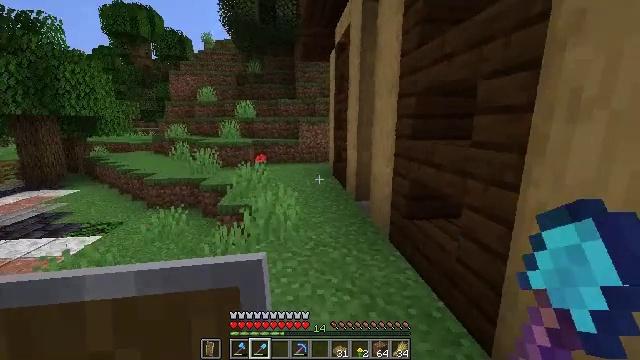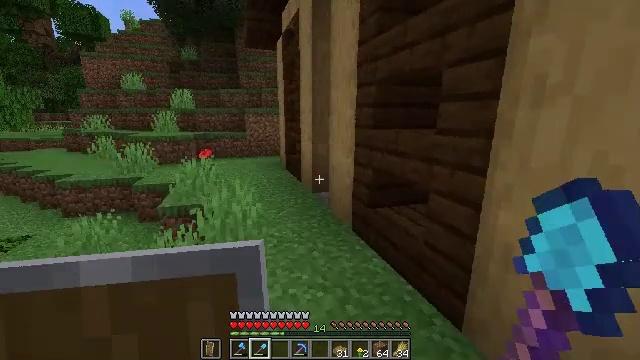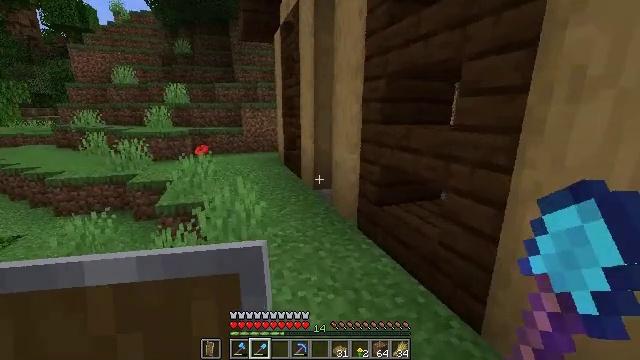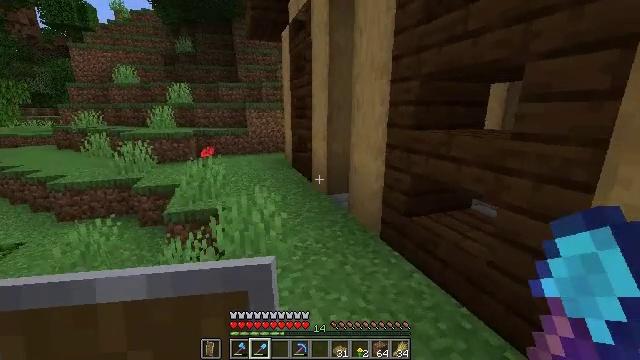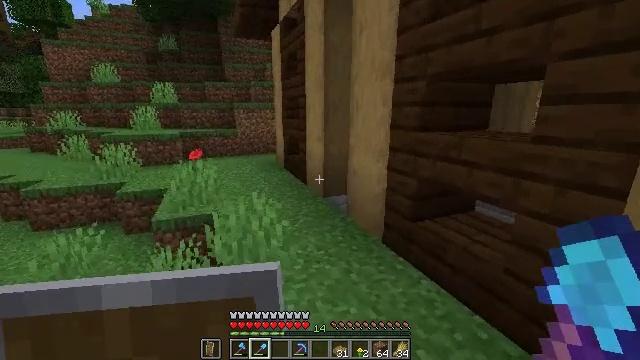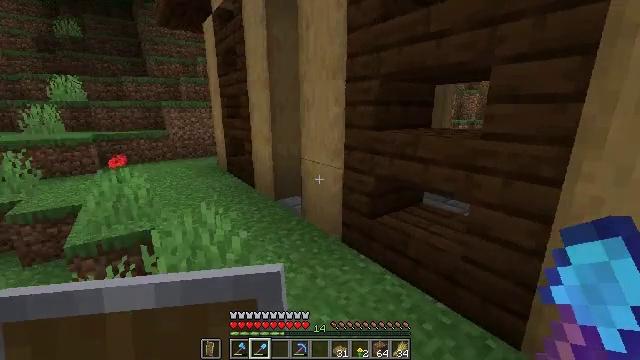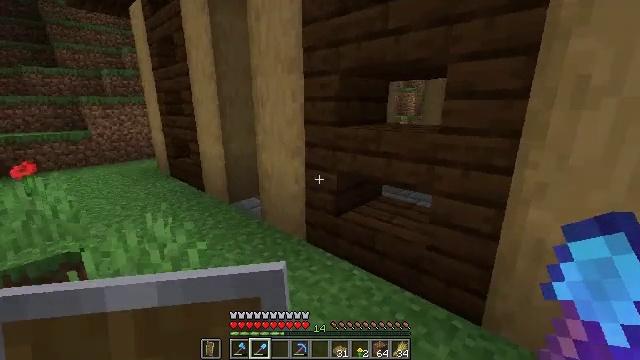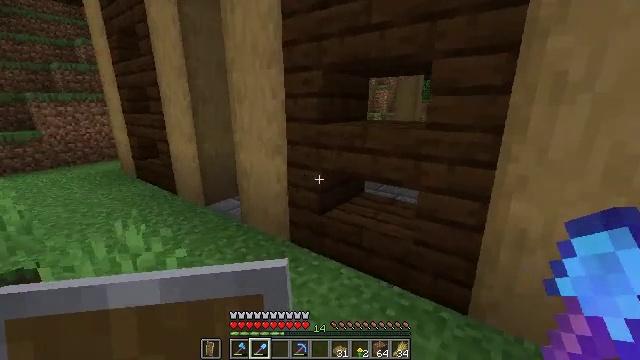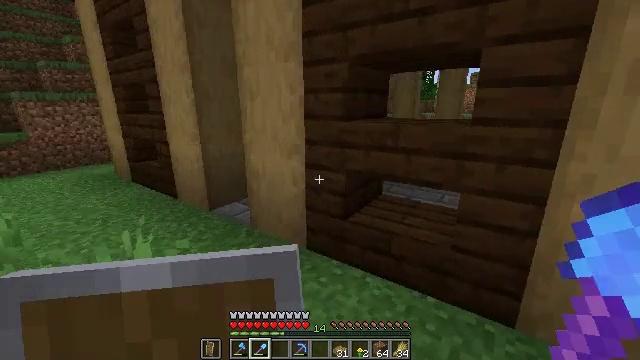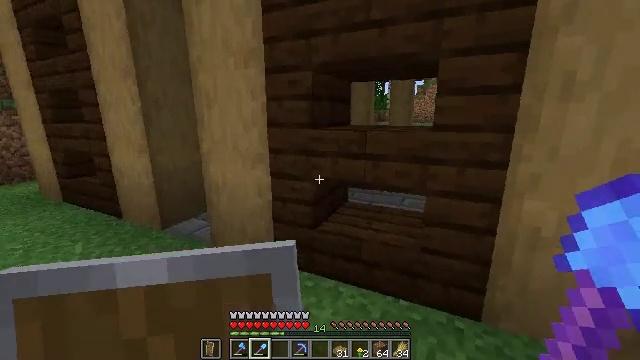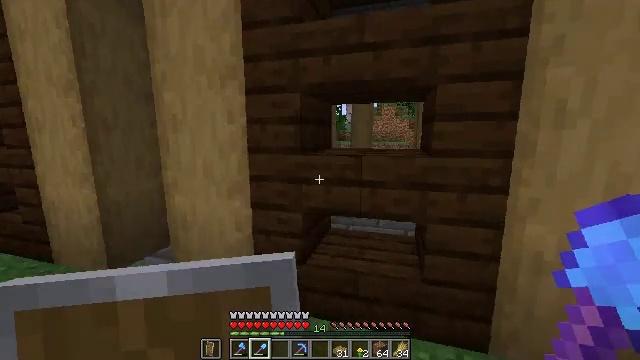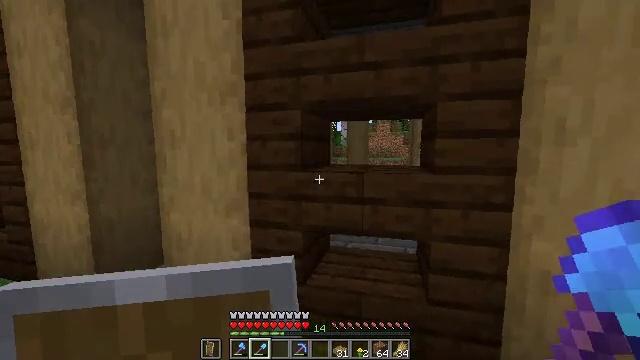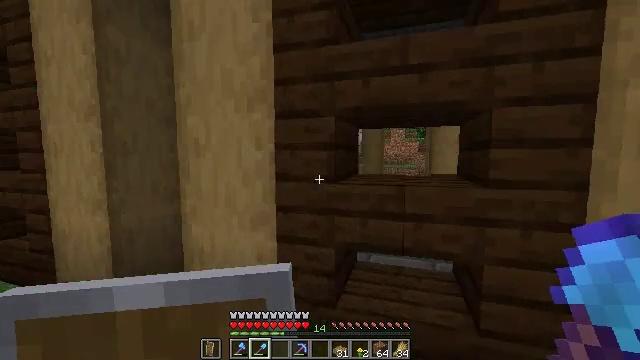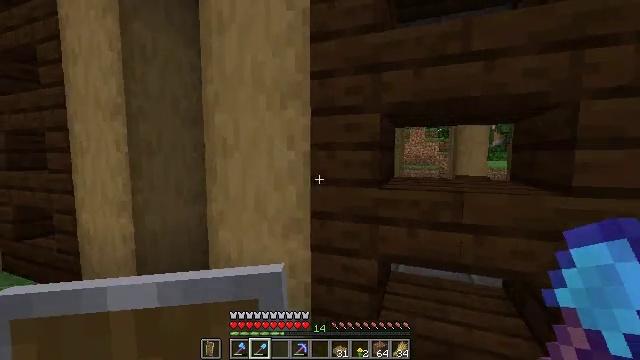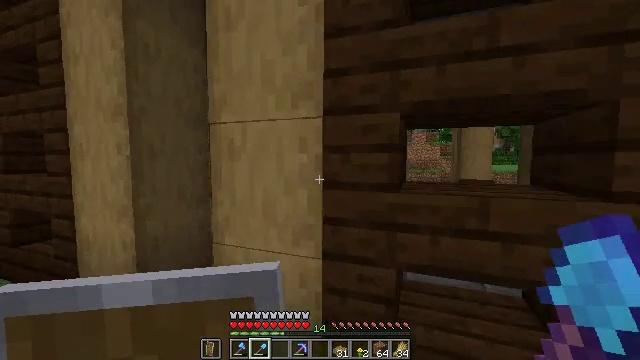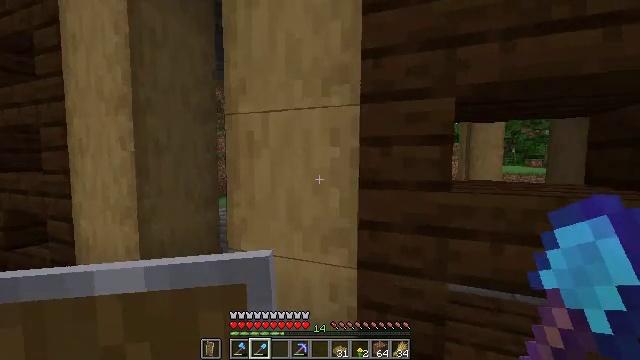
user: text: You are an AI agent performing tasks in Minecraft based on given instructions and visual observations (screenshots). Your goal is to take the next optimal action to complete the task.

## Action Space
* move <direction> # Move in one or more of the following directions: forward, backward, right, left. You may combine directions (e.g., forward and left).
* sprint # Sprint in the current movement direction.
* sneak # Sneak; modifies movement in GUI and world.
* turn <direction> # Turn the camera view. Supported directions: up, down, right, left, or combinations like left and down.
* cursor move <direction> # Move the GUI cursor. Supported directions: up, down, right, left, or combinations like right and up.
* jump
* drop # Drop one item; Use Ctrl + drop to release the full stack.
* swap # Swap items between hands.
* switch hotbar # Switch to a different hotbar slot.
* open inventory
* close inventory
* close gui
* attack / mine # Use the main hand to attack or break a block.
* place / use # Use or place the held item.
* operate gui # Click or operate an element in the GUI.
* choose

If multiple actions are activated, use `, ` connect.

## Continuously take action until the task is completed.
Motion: motion action
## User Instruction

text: Break the dark oak stairs to collect them.
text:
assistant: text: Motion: move forward and move left, turn right and down
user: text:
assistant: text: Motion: move forward and move left, turn right
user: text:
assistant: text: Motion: move forward and move left
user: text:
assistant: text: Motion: move forward and move left, turn right
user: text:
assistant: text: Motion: move forward and move left, turn right
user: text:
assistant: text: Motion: move forward and move left, turn right
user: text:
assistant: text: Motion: move forward and move left, turn right
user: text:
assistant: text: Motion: move forward and move left, turn right
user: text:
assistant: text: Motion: move forward and move left, turn right and up
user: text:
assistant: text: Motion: move forward and move left, turn right and up
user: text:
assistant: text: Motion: move forward and move left, turn right and up
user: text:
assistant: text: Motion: move forward and move left, turn left and up
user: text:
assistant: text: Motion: move forward and move left, turn left
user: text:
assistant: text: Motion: move forward and move left
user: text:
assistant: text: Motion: move forward and move left
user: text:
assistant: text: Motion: move left
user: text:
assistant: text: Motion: move left
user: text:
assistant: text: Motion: move back and move left
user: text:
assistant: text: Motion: move back and move left, turn up
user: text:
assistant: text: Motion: move back and move left, turn up
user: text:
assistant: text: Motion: move back and move left, turn up
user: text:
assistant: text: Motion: move back and move left
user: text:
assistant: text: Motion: move back and move left, turn right
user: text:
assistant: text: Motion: move back and move left, turn right
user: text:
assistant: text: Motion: move back and move left, turn right
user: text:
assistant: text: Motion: move back and move left, sneak, turn right
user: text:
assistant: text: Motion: move back and move left, sneak
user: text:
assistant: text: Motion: move back and move left, sneak
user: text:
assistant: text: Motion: move back and move left, sneak
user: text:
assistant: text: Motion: move back and move left, sneak, turn up